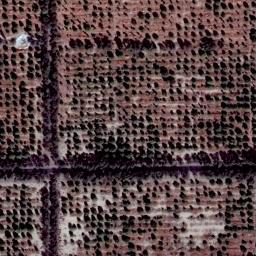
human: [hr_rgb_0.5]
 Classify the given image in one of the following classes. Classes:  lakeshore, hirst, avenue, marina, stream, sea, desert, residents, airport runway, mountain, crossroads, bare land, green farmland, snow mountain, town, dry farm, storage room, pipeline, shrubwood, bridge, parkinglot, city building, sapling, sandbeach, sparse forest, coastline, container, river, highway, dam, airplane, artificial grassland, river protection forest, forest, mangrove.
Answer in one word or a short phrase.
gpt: dry farm